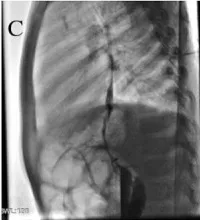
(C) Lateral angiography of BBF.
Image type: radiology (x_ray)